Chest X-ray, AP view. Patient: 17 years old, sex F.
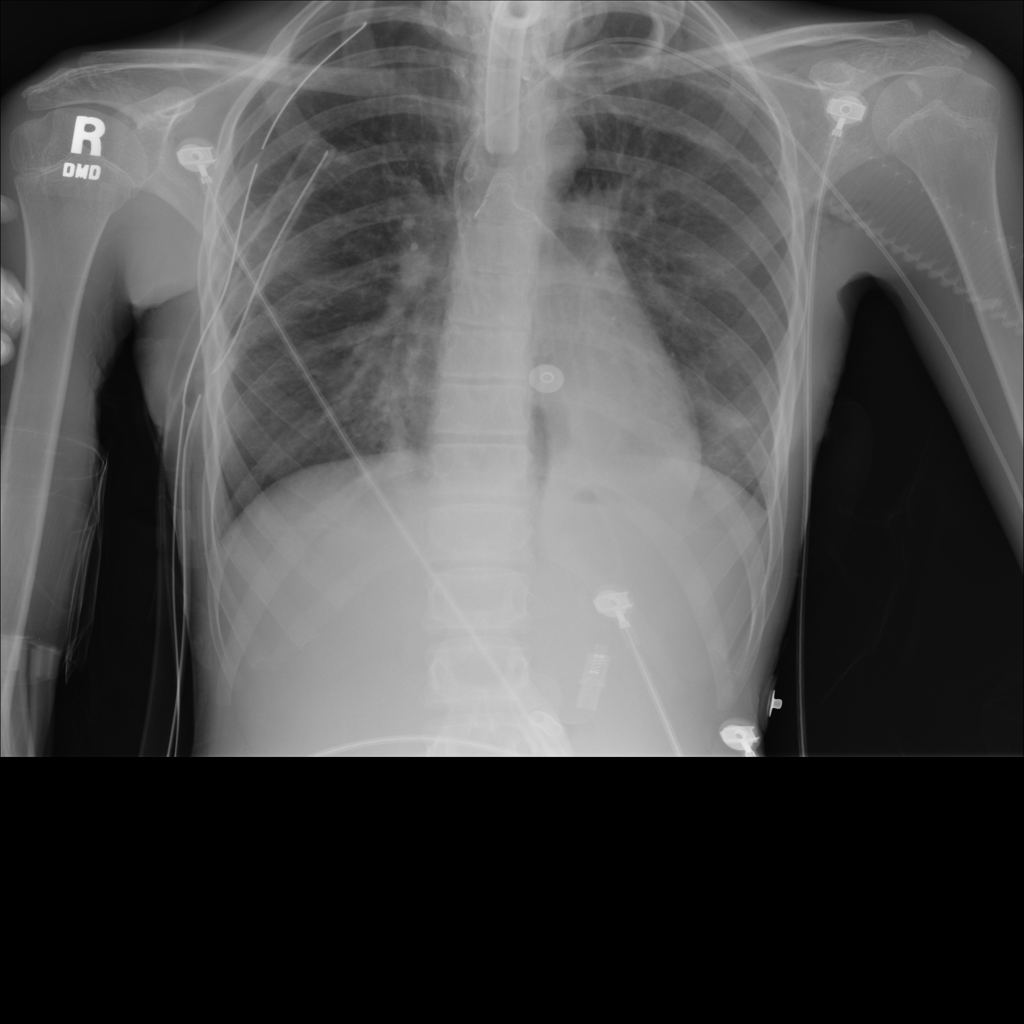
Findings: Pneumothorax